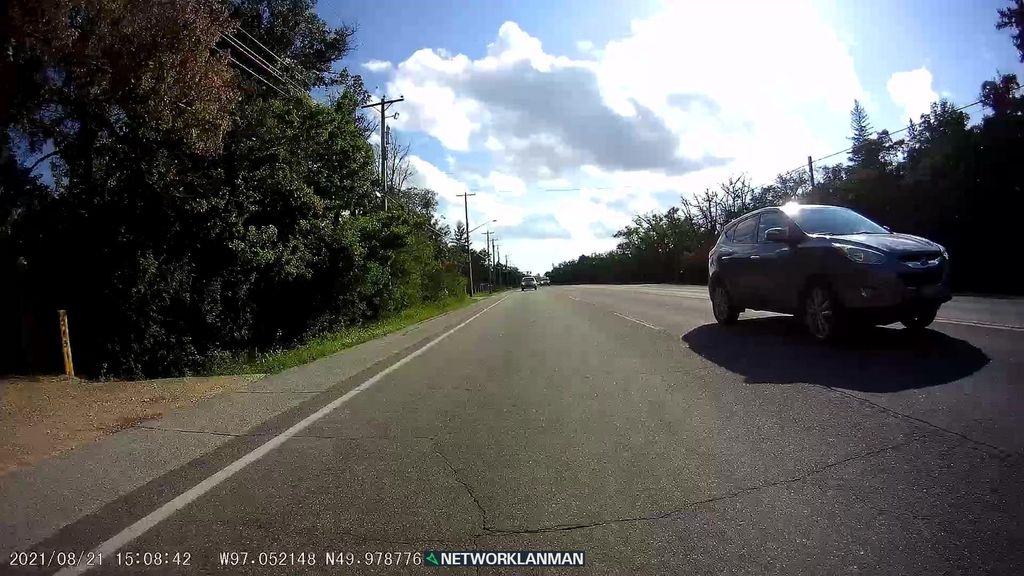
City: winnipeg